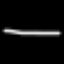
Label: line